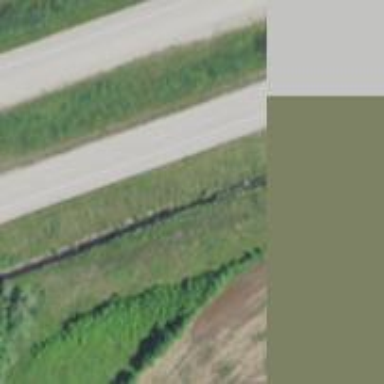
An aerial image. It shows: This image shows trunk highway that functions as expressway.